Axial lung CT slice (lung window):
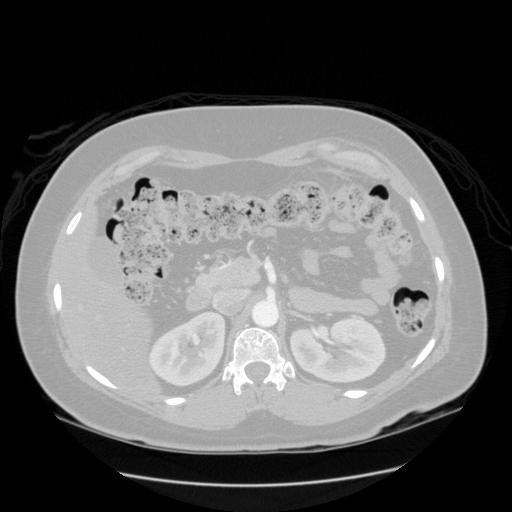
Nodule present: no